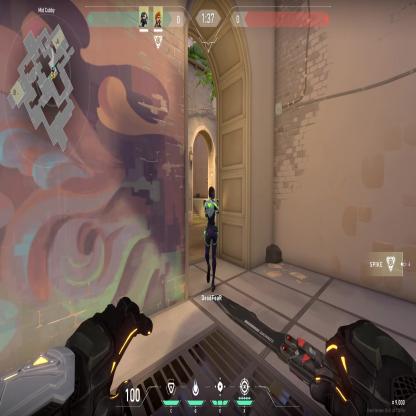
Label: teammate